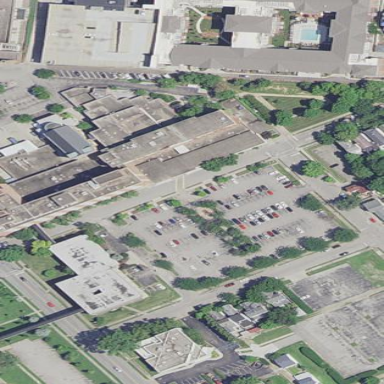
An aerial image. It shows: Hospital building.